Aerial crown-view tile of a tropical tree (Barro Colorado Island, Panama), acquired 20250915:
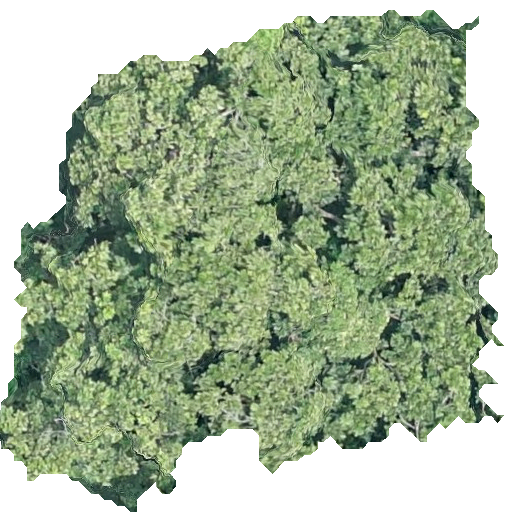
Species: Anacardium excelsum
GBIF accepted scientific name: Anacardium excelsum
Crown area: 262.393 m²